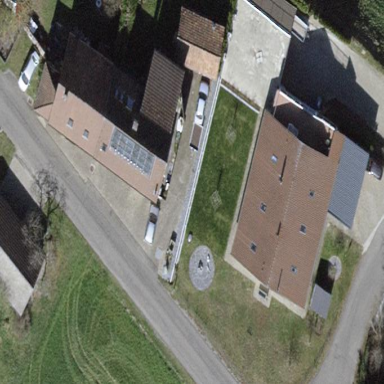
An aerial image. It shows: Farmyard area.